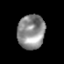
Tissue: prostate
Cell type: Epithelial cells
Senescence score: 0.342
Nuclear area (px): 922
Mean DAPI intensity: 139.483